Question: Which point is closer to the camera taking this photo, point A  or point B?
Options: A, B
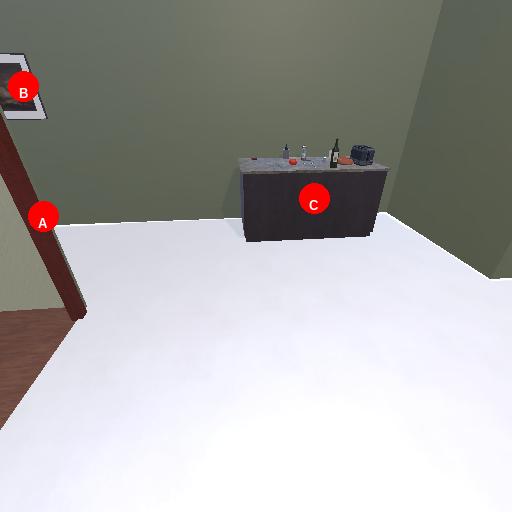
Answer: A